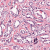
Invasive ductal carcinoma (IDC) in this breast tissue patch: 1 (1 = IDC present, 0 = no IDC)